Question: I would like to add event to calendar using Outlook e-mail. For me and for other user but I have got problem to logging in.

I found a nice example:
<URL>
'''
private void AllDayEventExample()
{
Outlook.AppointmentItem appt = Application.CreateItem(
Outlook.OlItemType.olAppointmentItem)
as Outlook.AppointmentItem;
appt.Subject = "Developer's Conference";
appt.AllDayEvent = true;
appt.Start = DateTime.Parse("6/11/2007 12:00 AM");
appt.End = DateTime.Parse("6/16/2007 12:00 AM");
appt.Display(false);
}
'''
Login: Rafal
Password: <PHONE>
Domain: Test
Email: rafal@ss.ss
Outlook Website: <URL>
Friend email: jhon@ss.ss
'''
// If not, create a new instance of Outlook and log on to the default profile.
application = new Outlook.Application();
Outlook.NameSpace nameSpace = application.GetNamespace("MAPI");
nameSpace.Logon("", "", "", "");
nameSpace = null;
'''
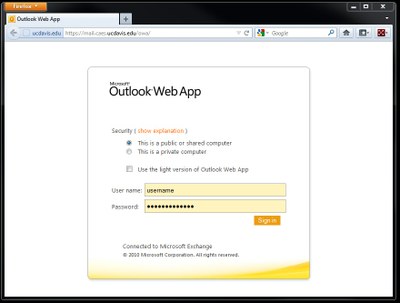
Answer: Rafael,
You can use the Exchange Web Services to make this happen:
<URL>
If you happen to be on Office 365 (which I doubt based on the screenshot above), you can use the Office 365 APIs:
<URL>